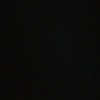
Label: space